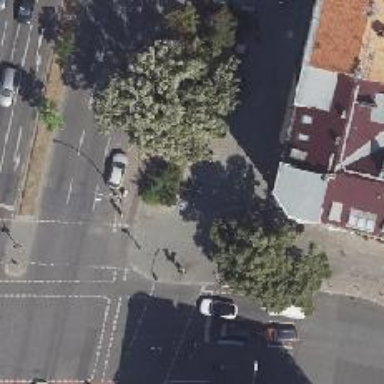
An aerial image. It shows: Bicycle rental facility.